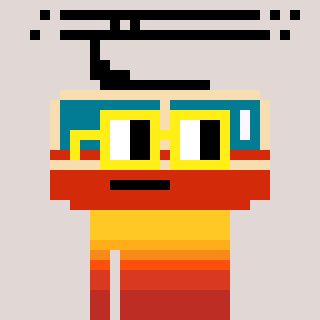
a pixel art character with square yellow glasses, a tram wagon-shaped head and a magenta-colored body on a warm background